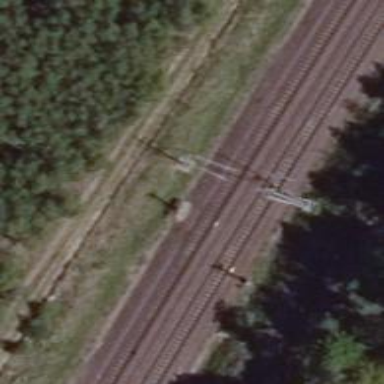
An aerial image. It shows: Railway signal.